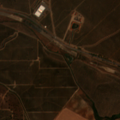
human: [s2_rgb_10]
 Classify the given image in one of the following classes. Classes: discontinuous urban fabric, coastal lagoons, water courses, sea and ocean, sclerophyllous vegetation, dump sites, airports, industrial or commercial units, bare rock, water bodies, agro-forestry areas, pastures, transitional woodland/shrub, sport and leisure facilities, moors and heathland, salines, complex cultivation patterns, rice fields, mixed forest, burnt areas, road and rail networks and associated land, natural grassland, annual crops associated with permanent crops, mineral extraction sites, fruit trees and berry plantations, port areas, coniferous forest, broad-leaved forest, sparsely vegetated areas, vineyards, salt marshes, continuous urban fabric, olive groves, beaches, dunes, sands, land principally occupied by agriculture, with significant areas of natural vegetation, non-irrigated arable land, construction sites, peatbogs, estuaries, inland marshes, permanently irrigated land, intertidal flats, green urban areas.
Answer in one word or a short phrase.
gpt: non-irrigated arable land, permanently irrigated land, olive groves, agro-forestry areas